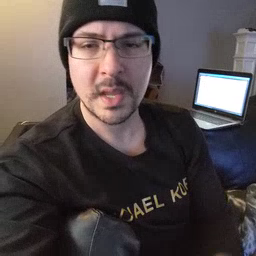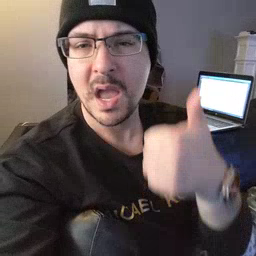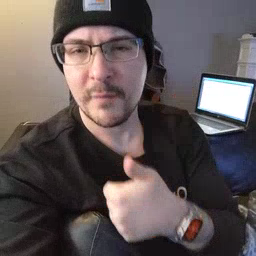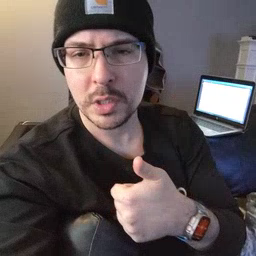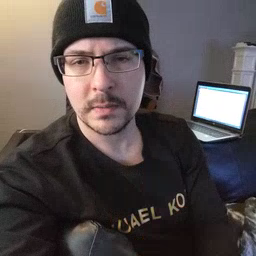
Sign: every